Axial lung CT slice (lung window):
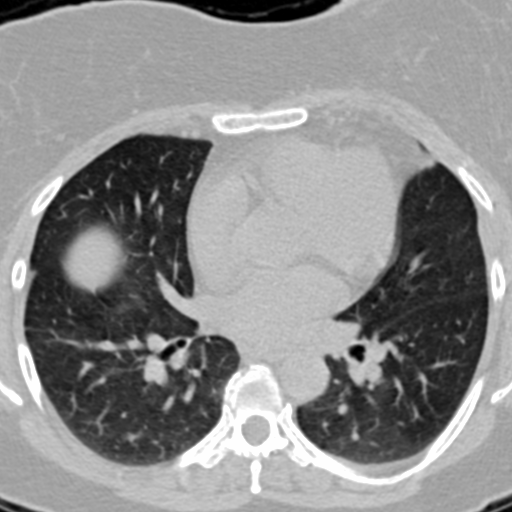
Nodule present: no